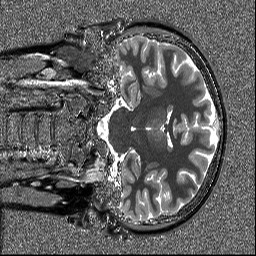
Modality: T1map
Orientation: coronal
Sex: female